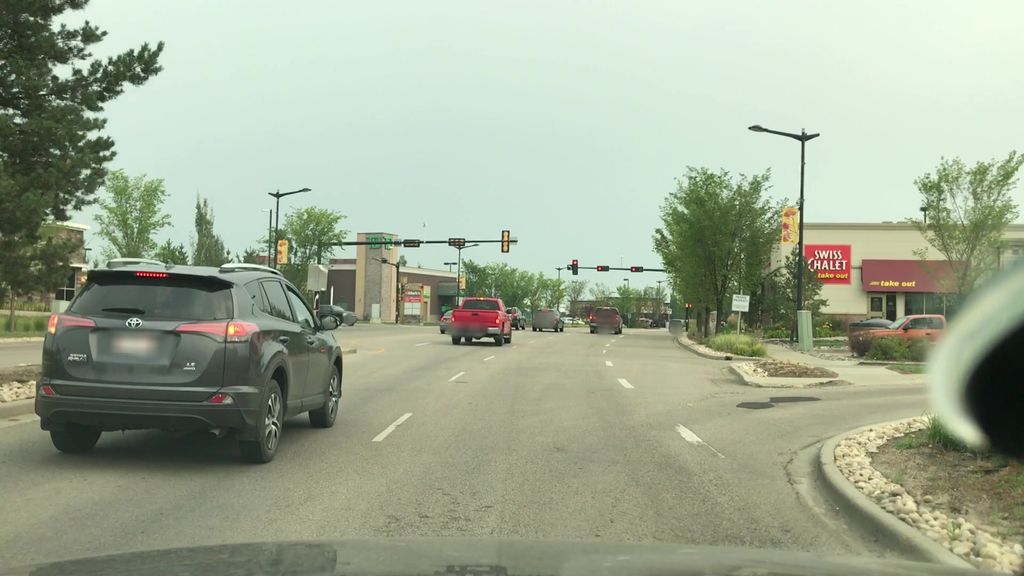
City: edmonton